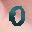
Label: 0